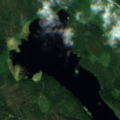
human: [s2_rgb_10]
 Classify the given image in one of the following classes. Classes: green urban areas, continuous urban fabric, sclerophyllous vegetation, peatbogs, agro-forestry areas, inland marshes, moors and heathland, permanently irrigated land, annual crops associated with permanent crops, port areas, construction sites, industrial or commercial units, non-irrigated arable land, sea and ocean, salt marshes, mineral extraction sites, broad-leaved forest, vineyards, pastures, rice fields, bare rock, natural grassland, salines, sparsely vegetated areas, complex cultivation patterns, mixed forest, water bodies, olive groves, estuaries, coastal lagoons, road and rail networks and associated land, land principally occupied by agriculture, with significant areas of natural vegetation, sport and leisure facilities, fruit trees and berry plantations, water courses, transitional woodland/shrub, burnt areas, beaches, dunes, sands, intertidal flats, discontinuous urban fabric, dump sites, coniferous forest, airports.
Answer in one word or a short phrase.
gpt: coniferous forest, mixed forest, transitional woodland/shrub, water bodies